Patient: sex F, age 56
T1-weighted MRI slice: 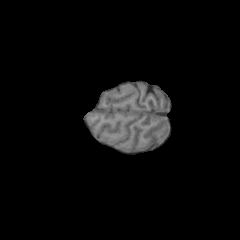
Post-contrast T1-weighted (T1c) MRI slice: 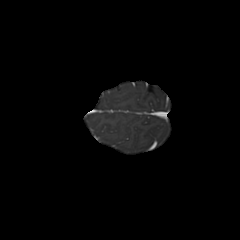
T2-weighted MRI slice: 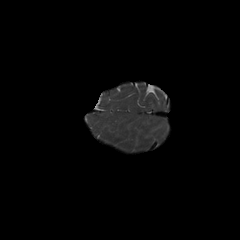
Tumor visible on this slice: no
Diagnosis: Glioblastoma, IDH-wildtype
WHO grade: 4